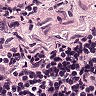
Metastatic tissue present: no